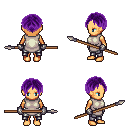
a pixel art fantasy rpg character, female body template, human, tanned skin, white tunic, metal pants, purple parted hairstyle, metal gloves, spear, four views (front, back, left, right), 2x2 character sprite sheet, small pixel art, hard edges, no anti-aliasing